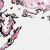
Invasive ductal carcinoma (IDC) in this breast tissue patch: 0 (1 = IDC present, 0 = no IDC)